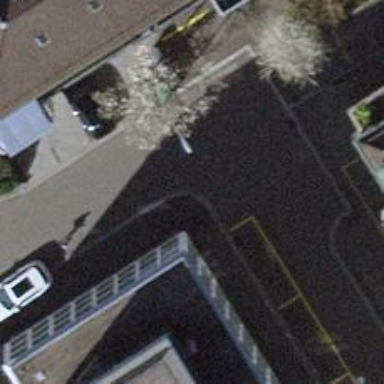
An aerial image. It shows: Kerb serving as barrier.